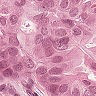
Metastatic tissue present: yes